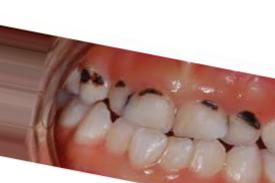
Condition: Caries